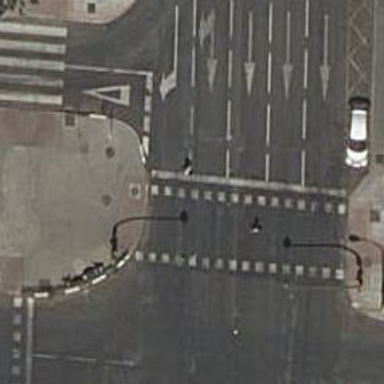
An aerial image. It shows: Road with traffic signals at crossing.